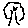
Label: tree